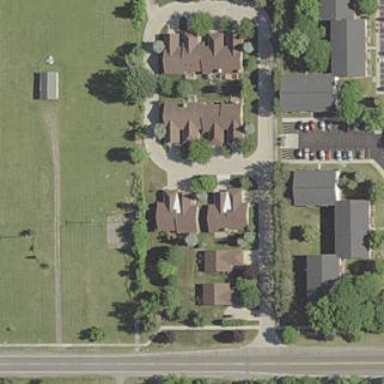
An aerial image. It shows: Condominium in residential area.